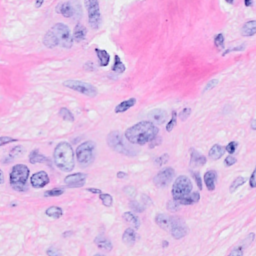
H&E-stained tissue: Breast